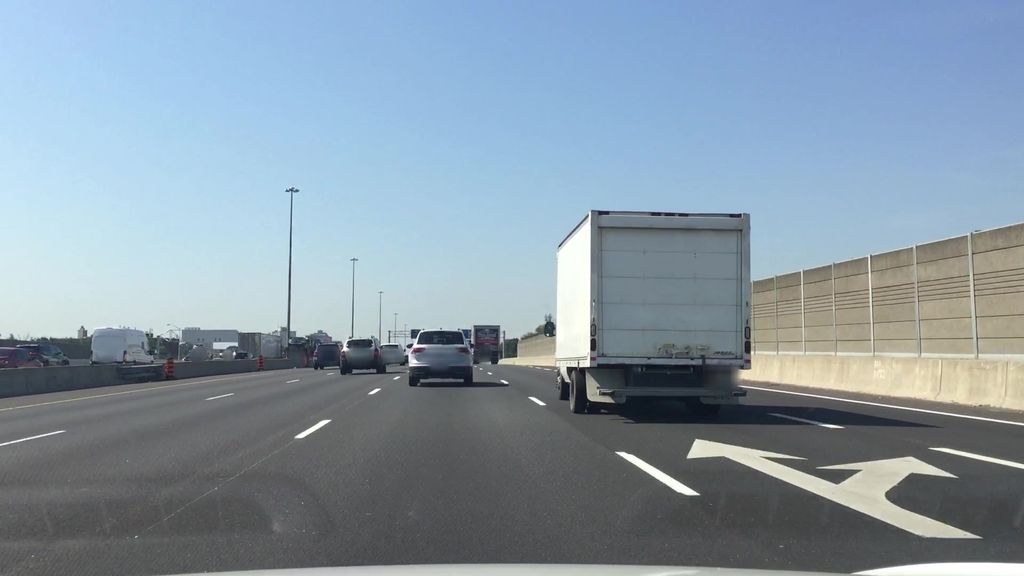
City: toronto